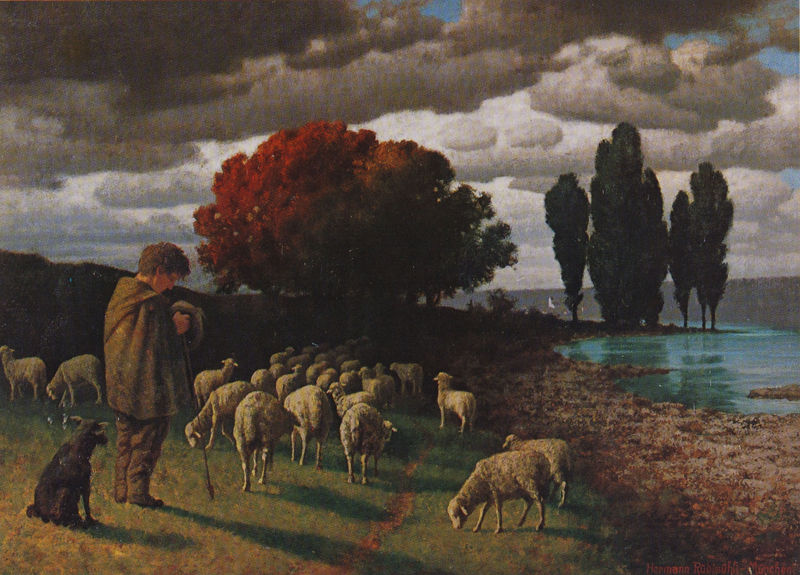
Titel: Schäferszene
Künstler: Hermann Rüdisühli
Standort: Newport/N.Y.
Institution: Johannes Neckermann
Schlagwörter: baum, berg, blau, dunkel, gemälde, himmel, mann, schatten, umhang, wasser, wolken, bäume, fluss, grün, landschaft, see, stadt, ufer, abend, grau, hell, hut, licht, schwarz, weiss, gras, hund, rot, tiere, weg, wiese, symbolismus, hose, mütze, arm, mensch, stein, steine, öl, bach, dämmerung, feld, horizont, hügel, kalt, natur, pappeln, spiegelung, weide, busch, pfad, haare, mantel, stock, zypressen, bewölkt, fell, stab, abends, dorf, tag, grasen, herde, herbst, ölgemälde, sturm, unwetter, wetter, junge, regen, lamm, schaf, weiden, nachts, stiefel, lämmer, schafe, hirte, schäfer, buche, hirtenhund, kriche, flussufer, landschat, andschaft, hütehund